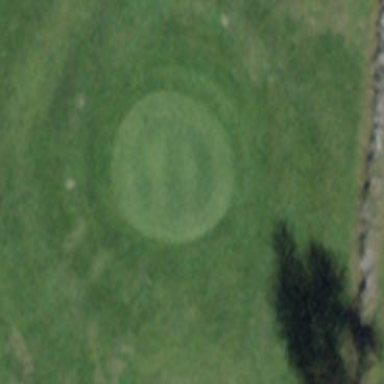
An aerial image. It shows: Green golf area with grass land use.